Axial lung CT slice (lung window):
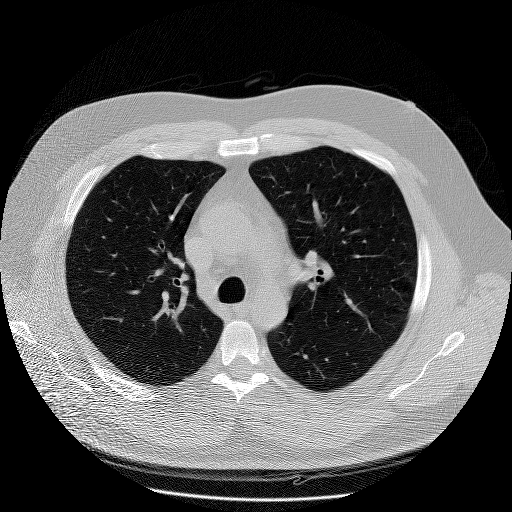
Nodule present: no